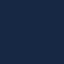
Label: SeaLake